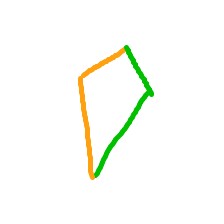
Shape: kite